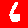
Digit: 6